Question: What would be the cleanest and most efficient way to create a JSON tree representing a table from a MySQL query involving multiple JOINS ?

So far, the php array is created by this loop:
'''
$rs = mysqli_query($connect, $query);
$arr = array();
while ($row = mysqli_fetch_array($rs, MYSQL_ASSOC)) {
$arr[] = $row;
}
'''
I could then do echo $arr[2]["sold"] and get "2 sodas"
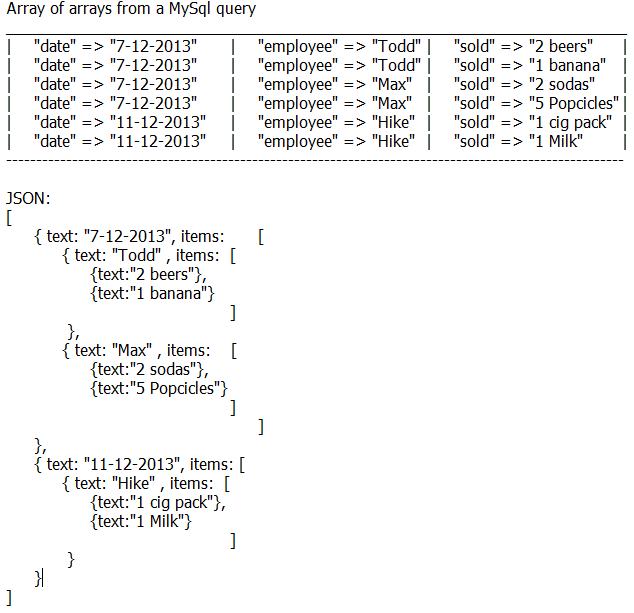
Answer: Well here is my own solution to my own question !... For the benefits of ALL !!!
It is working but can anyone suggest a better faster approach ?
'''
$rs = mysqli_query($connect, $query);
$arr = array();
while ($row = mysqli_fetch_array($rs, MYSQL_ASSOC)) {
$arr[] = $row;
}
$dateLevel = 0;
$employeeLevel = 0;
$soldLevel = 0;
$tree = array();
$count = count ($arr);
for ($i = 0; $i < $count; $i++){
$A = $tree[$dateLevel-1];
if ($A["text"] != $arr[$i]["date"]){
$tree[$dateLevel]= array("text" => $arr[$i]["date"], "expanded" => true, items => array());
$dateLevel++;
$employeeLevel = 0;
$soldLevel = 0;
}
$A = $tree[$dateLevel-1];
$B = $A["items"];
$C = $B[$employeeLevel-1];
if ($C["text"] != $arr[$i]["employee"]){
$tree[$dateLevel-1]["items"][$employeeLevel] = array ("text" => $arr[$i]["employee"], "expanded" => true, items => array());
$employeeLevel++;
$soldLevel = 0;
}
$A = $tree[$dateLevel-1];
$B = $A["items"];
$C = $B[$employeeLevel-1];
$D = $A["items"];
if ($D["text"] != $arr[$i]["sold"]){
$tree[$dateLevel-1]["items"][$employeeLevel-1]["items"][$soldLevel] = array ("text" => $arr[$i]["sold"], "expanded" => true, items => array());
$soldLevel++;
}
}
echo json_encode($tree);
'''